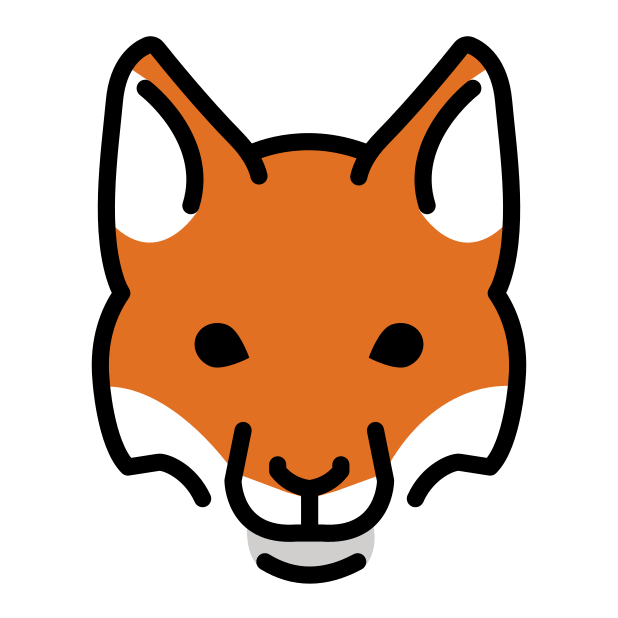
fox